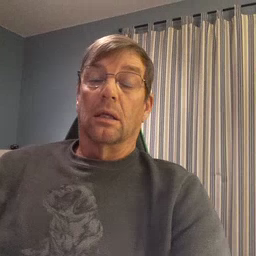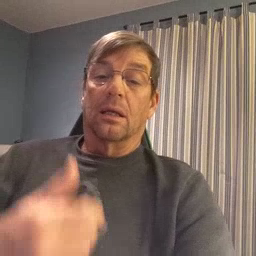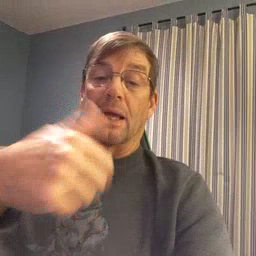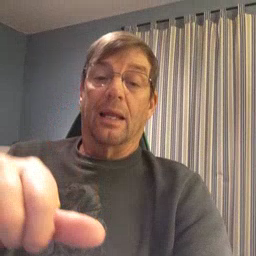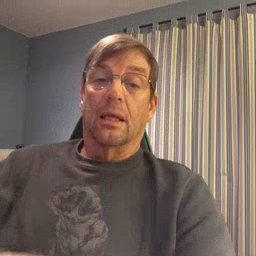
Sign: any